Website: crate-barrel
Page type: cart
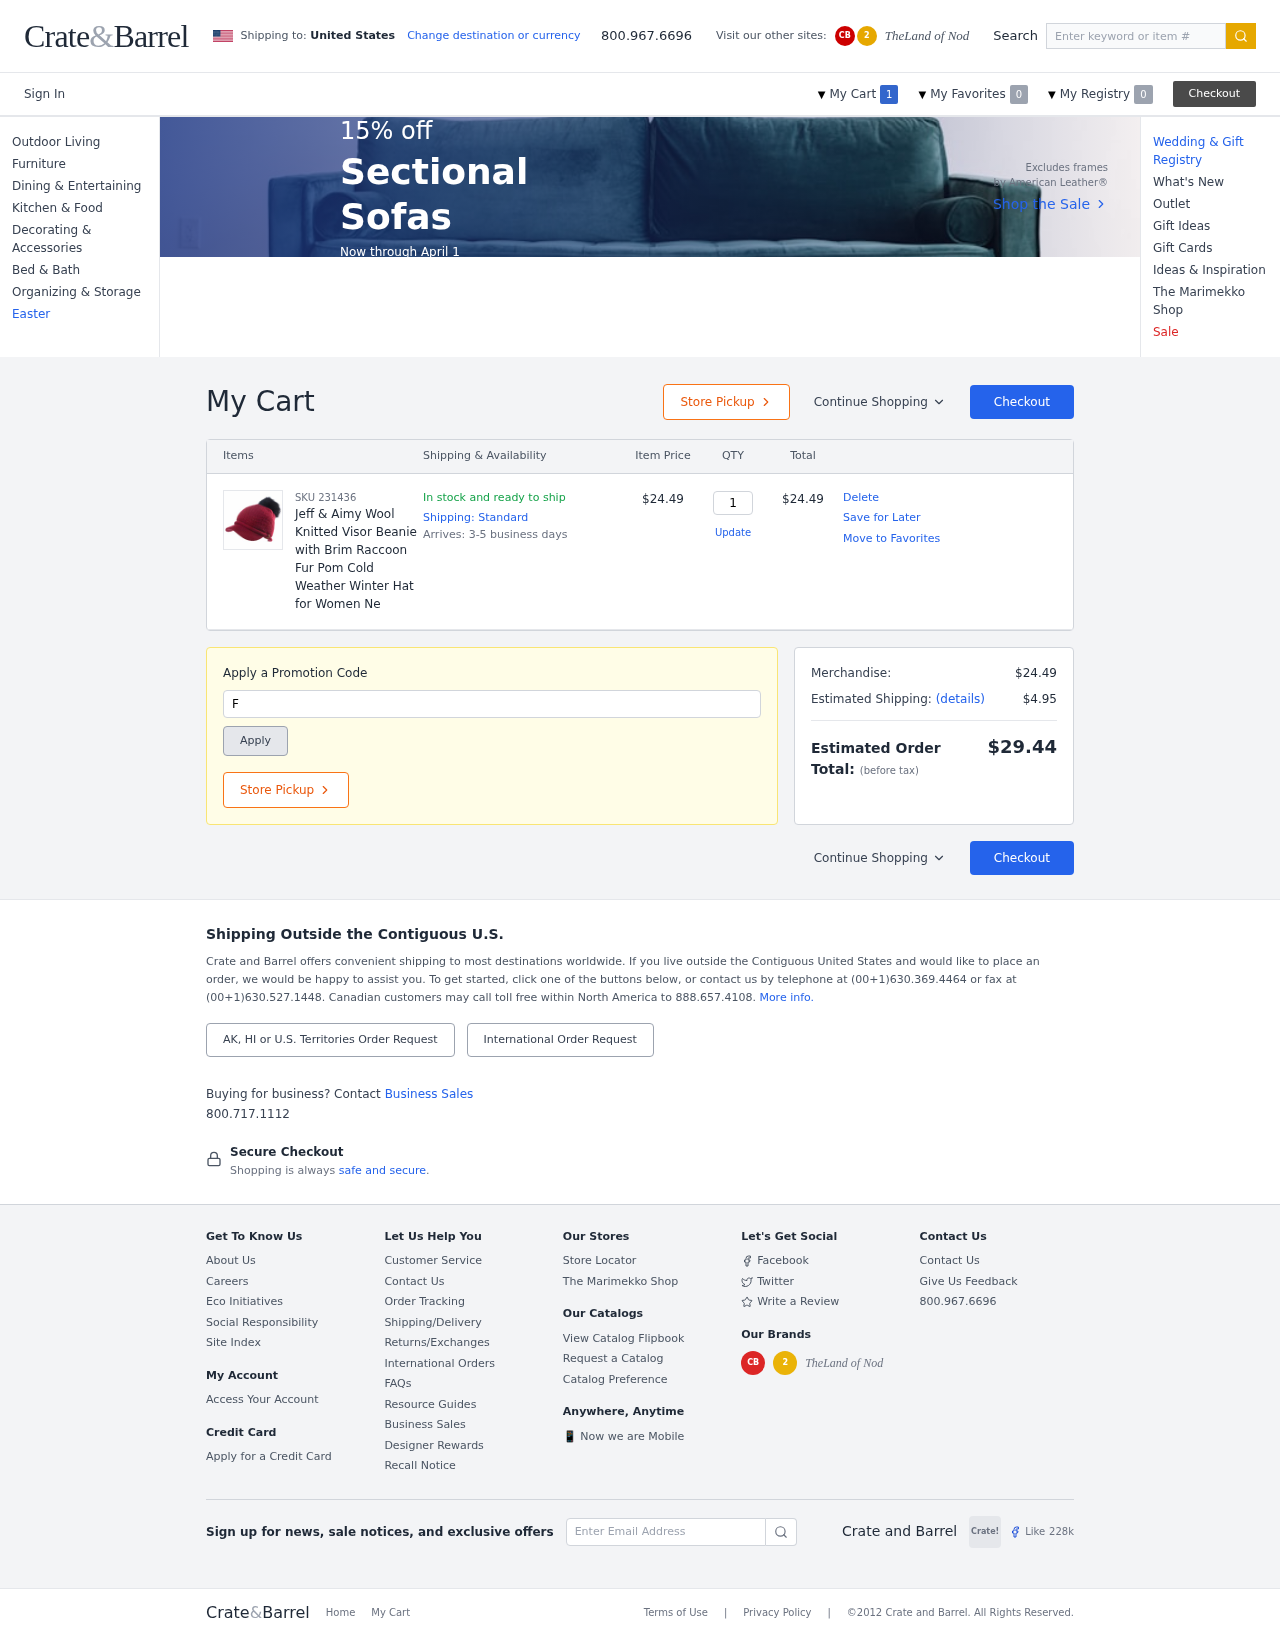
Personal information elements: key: PII_PROMO_CODE
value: FALL19
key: PII_COUNTRY
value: United States
Product elements: key: PRODUCT1_NAME
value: Jeff & Aimy Wool Knitted Visor Beanie with Brim Raccoon Fur Pom Cold Weather Winter Hat for Women Ne
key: PRODUCT1_PRICE
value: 24.49
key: PRODUCT1_QUANTITY
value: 1
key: PRODUCT1_SKU
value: SKU 231436
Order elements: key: ORDER_NUM_ITEMS
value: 1
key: ORDER_ITEM_TOTAL
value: $24.49
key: ORDER_SUBTOTAL
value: $24.49
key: ORDER_SHIPPING_COST
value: $4.95
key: ORDER_TOTAL
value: $29.44
Search elements: key: HEADER_SEARCH
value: Enter keyword or item #